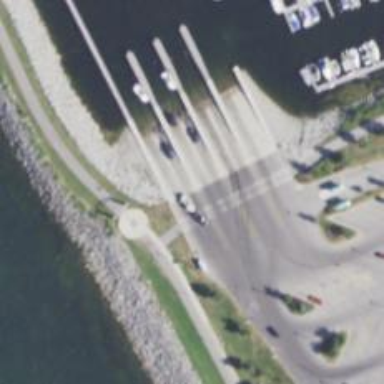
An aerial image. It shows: Slipway on service road for leisure land activities.